Question: I have two images(img1 and img2). The first one is fixed and the second one is draggable.
img1 has a black contour and the rest of pixels is white.

When I move img2, it can intersect the first one. And here I should change pixels of the non intersected part.
So first of all, I use a method to get Pixels at specific points.
Then,I create two methods to get points coordinates of the two images frames and save them into two tables.
The purpose of those two methods is to compare points coordinates of the two images when dragging img2.
I mean when I move img2 I pick a location which is a point and I compare it the to all the points that img1 contains. If this point is not included into the img1, I change its pixel color.
After that, I compare betweeen the two tables and I get the points non common and change its color pixel. I really struggled with that. Here the snippet of my code :
'''
-(NSMutableArray *) getPixelColorAtLocation:(CGPoint)point
{
unsigned char pixel[4] = {0};
CGColorSpaceRef colorSpace = CGColorSpaceCreateDeviceRGB();
CGContextRef context = CGBitmapContextCreate(pixel, 1, 1, 8, 4, colorSpace, kCGImageAlphaPremultipliedLast);
CGContextTranslateCTM(context, -point.x, -point.y);
[self.view.layer renderInContext:context];
CGContextRelease(context);
CGColorSpaceRelease(colorSpace);
NSMutableArray *array = [[NSMutableArray alloc]init];
[array addObject:[NSString stringWithFormat:@"%d",pixel[0]]];
[array addObject:[NSString stringWithFormat:@"%d",pixel[1]]];
[array addObject:[NSString stringWithFormat:@"%d",pixel[2]]];
[array addObject:[NSString stringWithFormat:@"%d",pixel[3]]];
return array;
}
-(NSMutableArray *)getimg1Coordinate:(CGPoint)point{
NSMutableArray *array = [[NSMutableArray alloc]init];
NSMutableArray *coordinates = [[NSMutableArray alloc]init];
int c,b;
for ( c=v.frame.origin.x;c <v.frame.origin.x+v.frame.size.width;c++)
{
for(b = v.frame.origin.y ;b<v.frame.origin.y+v.frame.size.height;b++)
{
array =[self getPixelColorAtLocation:point];
int red = [ [array objectAtIndex:0] intValue];
int green = [ [array objectAtIndex:1] intValue];
int blue = [ [array objectAtIndex:2] intValue];
int alpha = [ [array objectAtIndex:3] intValue];
if( red ==255)
{
if( green == 255)
{
if( blue ==255)
{
if (alpha == 255)
{
[coordinates addObject:[NSString stringWithFormat:@"%f",point.x]];
[coordinates addObject:[NSString stringWithFormat:@"%f",point.y]];
}
}
}
}
}
}
return coordinates;
}
-(NSMutableArray *)getImgCoordinate :(CGPoint)point{
NSMutableArray *coordinates = [[NSMutableArray alloc]init];
int c,b;
for ( c=imgView.frame.origin.x;c <imgView.frame.origin.x+imgView.frame.size.width;c++)
{
for(b = imgView.frame.origin.y ;b<imgView.frame.origin.y+imgView.frame.size.height;b++)
{
[coordinates addObject:[NSString stringWithFormat:@"%f",point.x]];
[coordinates addObject:[NSString stringWithFormat:@"%f",point.y]];
}
}
return coordinates;
}
'''
I create the two methods above to stock all the points coordinates in order to get the non common values.
'''
- (void) touchesMoved:(NSSet *)touches withEvent:(UIEvent *)event {
UITouch *touch = [[event allTouches] anyObject];
CGPoint location = [touch locationInView:[self view]];
// move the image view
[imgView setCenter:location];
NSMutableArray *coordImg1 = [[NSMutableArray alloc]init];
NSMutableArray *coordImg2 = [[NSMutableArray alloc]init];
coordImg1 = [self getImg1Coordinate:location];
coordImg2 = [ self getImg2Coordinate:location];
for (id obj in coordImg) {//each obj in arr2
if ([coordBubble containsObject:obj])
{//if arr1 has the same obj(which is from arr2)
}
else {
[self changePixels];
}
}
'''
And here I get the problem how can I get only the pixels that I should change.
I am not sure what I am doing is the best way to get finally what I need.
'''
- (void)changePixels {
CGImageRef imageRef = [img CGImage];
NSUInteger width = CGImageGetWidth(imageRef);
NSUInteger height = CGImageGetHeight(imageRef);
CGColorSpaceRef colorSpace = CGColorSpaceCreateDeviceRGB();
unsigned char *rawData = malloc(height * width * 4);
NSUInteger bytesPerPixel = 4;
NSUInteger bytesPerRow = bytesPerPixel * width;
NSUInteger bitsPerComponent = 8;
CGContextRef context = CGBitmapContextCreate(rawData, width, height, bitsPerComponent, bytesPerRow, colorSpace,kCGImageAlphaPremultipliedFirst| kCGBitmapByteOrder32Big);
float red = 0.0,green = 0.0,blue = 0.0,alpha = 0.0;
CGColorSpaceRelease(colorSpace);
CGContextDrawImage(context, CGRectMake(0, 0, width, height), imageRef);
CGContextRelease(context);
for(int xx = 0; xx<width; xx++) {
for(int yy = 0; yy<height; yy++) {
int byteIndex = (bytesPerRow * yy) + xx * bytesPerPixel;
red = rawData[byteIndex];
green = rawData[byteIndex + 1];
blue = rawData[byteIndex + 2];
alpha = rawData[byteIndex + 3];
if( alpha ==255.000000)
{
rawData[byteIndex] = 20;
rawData[byteIndex+1] = green;
rawData[byteIndex+2] = 140;
rawData[byteIndex+3] = 60;
}
}
}
CGContextRef contextref = CGBitmapContextCreate(rawData, width, height, bitsPerComponent, bytesPerRow, colorSpace, kCGImageAlphaPremultipliedLast | kCGBitmapByteOrder32Big);
CGColorSpaceRelease(colorSpace);
UIImage *result = [UIImage imageWithCGImage:CGBitmapContextCreateImage(contextref)];
CGContextDrawImage(contextref, CGRectMake(0, 0, width, height), imageRef);
UIImageView *imgV= [[UIImageView alloc]initWithFrame:CGRectMake(0,0,100,100)];
[imgV setImage:result];
[self.view addSubview:imgV];
}
'''
I am working now to more optimize my code but for this moment I can only get the cooordintes of each image but I am not able yet to change color pixels of non common part.
Have a you an idea how should I proceed please ?
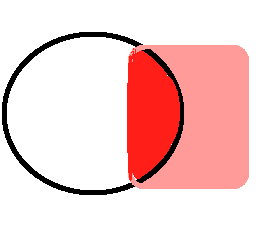
Answer: Rather than trying to do this yourself, pixel by pixel, you can use higher-level UIKit and Core Graphics functions. Consider the following final image, which is a combination of an image and a circular path which we use to (a) mask the image and (b) stroke the path:

In that scenario I might:
1. Draw image at reduced alpha, so we can see it in the background.
2. Add mask, and redraw masked portion at full alpha.
3. If you need to see the outline of the mask, draw that, too.
This can be achieved with a 'UIView' subview. First, define a few properties:
'''
#import <UIKit/UIKit.h>
@interface MaskedImageView : UIView
@property (nonatomic, strong) UIBezierPath *path;
@property (nonatomic, strong) UIImage *image;
@property (nonatomic) CGRect imageFrame;
@end
'''
You can then implement a 'drawRect' that does what you need:
'''
#import "MaskedImageView.h"
@implementation MaskedImageView
- (void)drawRect:(CGRect)rect
{
CGContextRef context = UIGraphicsGetCurrentContext();
// draw full image at 50%
[self.image drawInRect:self.imageFrame blendMode:kCGBlendModeNormal alpha:0.5];
// draw clipped image at 100%
CGContextSaveGState(context);
if (self.path) {
CGContextAddPath(context, [self.path CGPath]);
CGContextClip(context);
}
[self.image drawInRect:self.imageFrame];
CGContextRestoreGState(context);
// now stroke path
[[UIColor blackColor] setStroke];
[self.path stroke];
}
- (void)setPath:(UIBezierPath *)path
{
_path = path;
[self setNeedsDisplay];
}
- (void)setImage:(UIImage *)image
{
_image = image;
[self setNeedsDisplay];
}
- (void)setImageFrame:(CGRect)imageFrame
{
_imageFrame = imageFrame;
[self setNeedsDisplay];
}
@end
'''
You can then have your view controller create this subview, like so:
'''
MaskedImageView *view = [[MaskedImageView alloc] initWithFrame:self.view.bounds];
[self.view addSubview:view];
view.backgroundColor = [UIColor whiteColor];
UIImage *image = [UIImage imageNamed:@"kitten.jpeg"];
view.image = image;
view.imageFrame = CGRectMake(10, 100, image.size.width, image.size.height);
UIBezierPath *circle = [UIBezierPath bezierPath];
[circle addArcWithCenter:CGPointMake(100,150) radius:80 startAngle:0 endAngle:M_PI * 2.0 clockwise:YES];
circle.lineWidth = 3.0;
view.path = circle;
'''
And if you want to render this as a 'UIImage', it's the standard technique:
'''
UIGraphicsBeginImageContextWithOptions(view.bounds.size, YES, 0);
CGContextRef context = UIGraphicsGetCurrentContext();
[view.layer renderInContext:context];
UIImage *newImage = UIGraphicsGetImageFromCurrentImageContext();
UIGraphicsEndImageContext();
'''
And if you want to save that image:
'''
NSData *data = UIImagePNGRepresentation(newImage);
NSString *documentsPath = NSSearchPathForDirectoriesInDomains(NSDocumentDirectory, NSUserDomainMask, YES)[0];
NSString *path = [documentsPath stringByAppendingPathComponent:@"test.png"];
[data writeToFile:path atomically:YES];
'''
In the above, I'm using a path for both the mask and drawing the outline. If you really need to use a 'UIImage' mask rather than path, you can do that, too, but you might need one image for the mask, and another for the outline. It depends upon the desired effect. But if the mask is circular, using a path offers greater flexibility (and is easier to implement).
---
If you use an image for the boundary (rather than a path), you can yield something like:

To do that, you might want two images (besides the cute kitten), namely, one (which I called 'outlineImage') that represents just the stroke that you'll add at the very end. In this image, I've made the transparent background green, so you can see where I have transparent pixels:

I then have another image (which I called 'clipImage') which is the mask which is the exact same size as the 'outlineImage' image above (again, green is the transparent part):

And the 'drawRect' then looks something like:
'''
- (void)drawRect:(CGRect)rect
{
CGContextRef context = UIGraphicsGetCurrentContext();
// draw full image at 50%
[self.image drawInRect:self.imageFrame blendMode:kCGBlendModeNormal alpha:0.5];
// draw clipped image at 100%
if (self.clipImage) {
CGContextSaveGState(context);
CGContextTranslateCTM(context, 0, rect.size.height);
CGContextScaleCTM(context, 1, -1);
CGRect clipFrame = self.clipOutlineFrame;
clipFrame.origin.y = rect.size.height - clipFrame.origin.y - clipFrame.size.height;
CGContextClipToMask(context, clipFrame, self.clipImage.CGImage);
CGRect imageframe = self.imageFrame;
imageframe.origin.y = rect.size.height - imageframe.origin.y - imageframe.size.height;
CGContextDrawImage(context, imageframe, self.image.CGImage);
CGContextRestoreGState(context);
}
// now draw outline image
if (self.outlineImage)
[self.outlineImage drawInRect:self.clipOutlineFrame];
}
'''
This is then invoked with something like:
'''
ImageMaskView *view = [[ImageMaskView alloc] initWithFrame:self.view.bounds];
[self.view addSubview:view];
view.backgroundColor = [UIColor whiteColor];
UIImage *image = [UIImage imageNamed:@"kitten.jpeg"];
view.image = image;
view.imageFrame = CGRectMake(10, 100, image.size.width, image.size.height);
view.outlineImage = [UIImage imageNamed:@"loopempty.png"]; // this is the image of the stroke around the masked portion of the underlying image
view.clipImage = [UIImage imageNamed:@"loopsolid.png"]; // this is the clipping mask (same size as outlineImage)
view.clipOutlineFrame = CGRectMake(20, 110, view.outlineImage.size.width, view.outlineImage.size.height);
'''